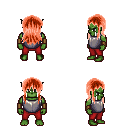
a pixel art fantasy rpg character, male body template, orc, green skin, steel chest armor, red pants, red unkempt hairstyle, leather bracers, four views (front, back, left, right), 2x2 character sprite sheet, small pixel art, hard edges, no anti-aliasing